Question: I want to be able to export the results of a query into excel by someone pressing a button that says export to excel. The following picture shows an example:

I have looked at this <URL> which does what I would like to have on my website. The problem is that I have only worked in .cshtml pages and I am really unfamiliar with the process of where to put the codes on that website or what page extensions they should be. Can someone please guide me?
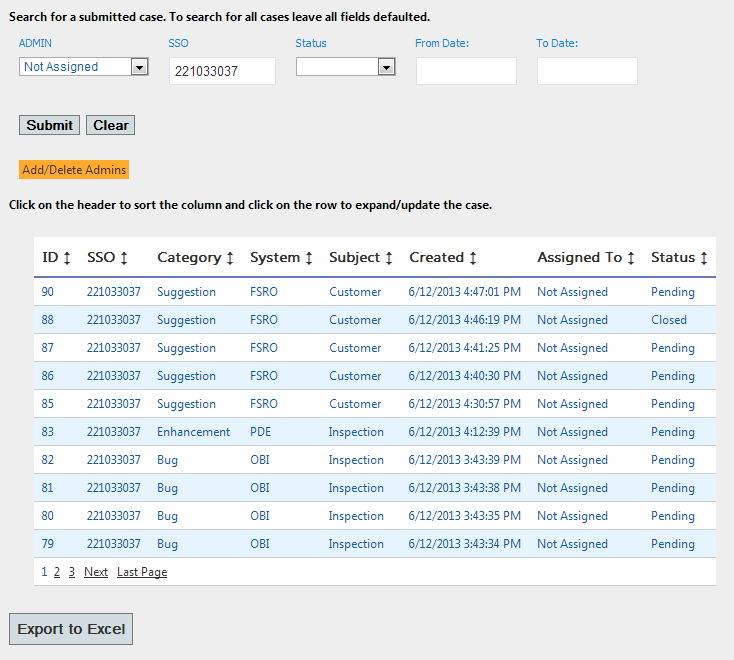
Answer: I've written some articles about doing this within the Web Pages framework:
<URL>
<URL>